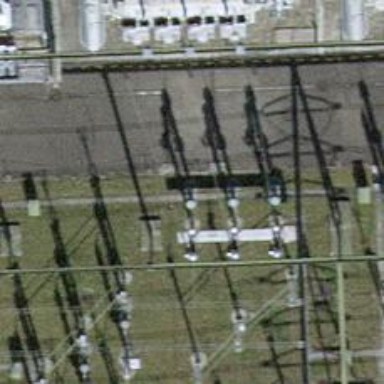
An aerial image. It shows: Bay where power lines run through.